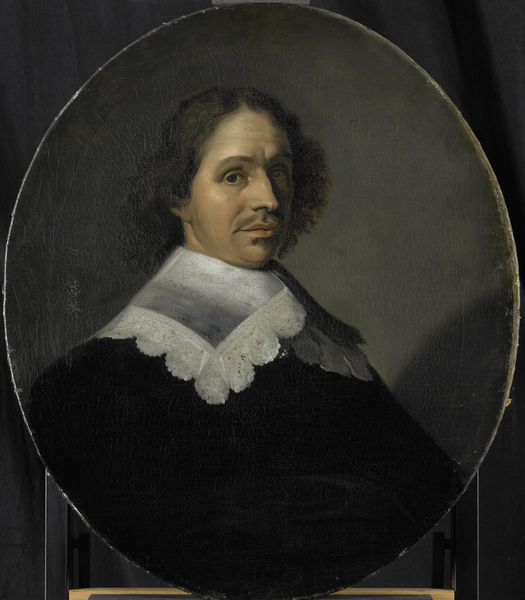
Titel: Paulus Verschuur (1606-67), gekozen in 1651
Künstler: Pieter van der Werff
Standort: Amsterdam
Institution: Rijksmuseum
Schlagwörter: white, black, collar, dark, face, gray, grey, hair, lace, nose, old, painting, portrait, man, ear, head, eyes, male, noble, suit, light, colar, frame, oval, trim, shadow, chin, mouth, person, human, neck, pose, dull, eye, lips, part, paint, cheek, frontal, forehead, round, mustache, brows, century, expressive, three quarter, medeval, sheen, node, renesaince, renesance, medivel, wyw, rgay, central century